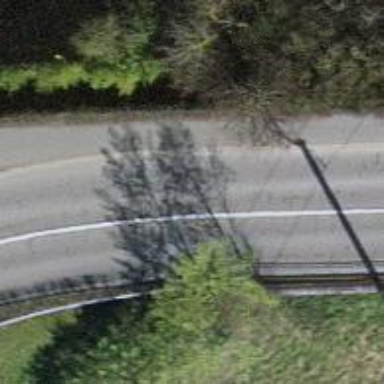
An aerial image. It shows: Sidewalk bridge over footway road.